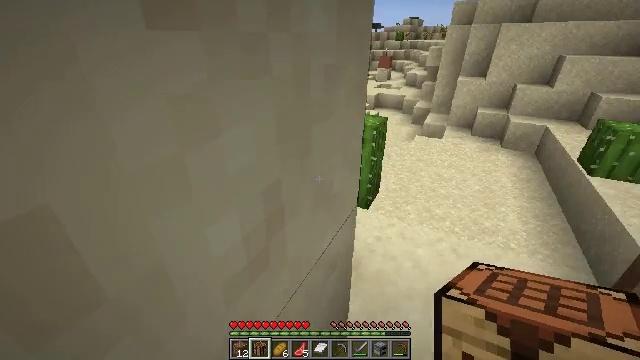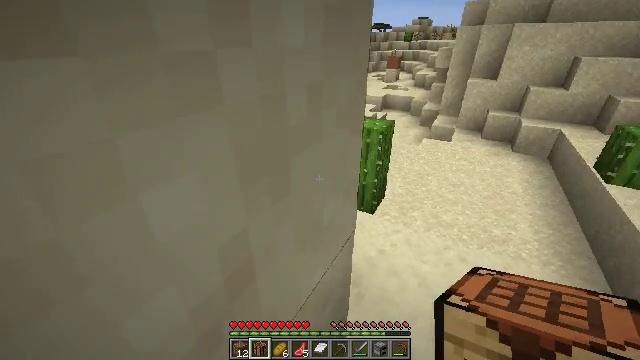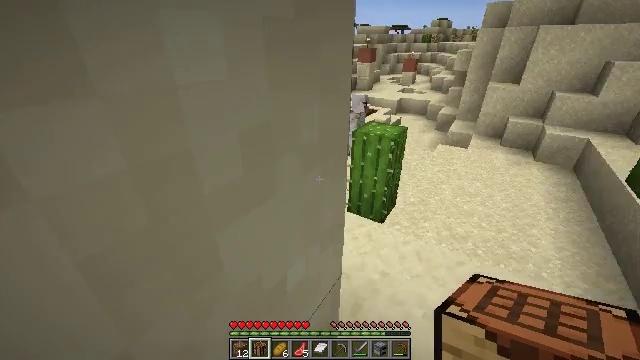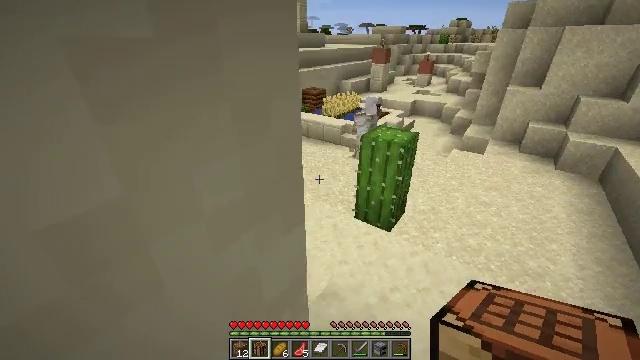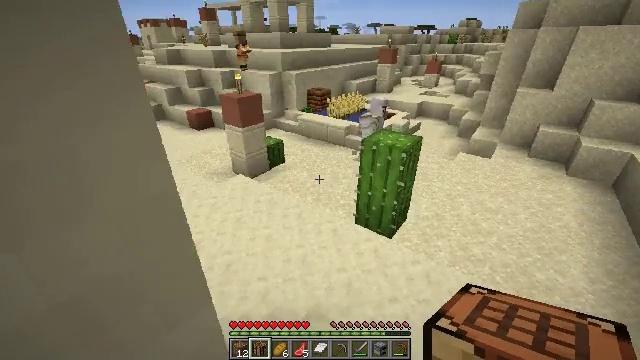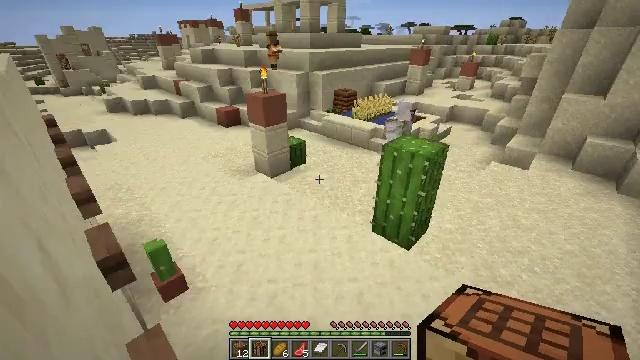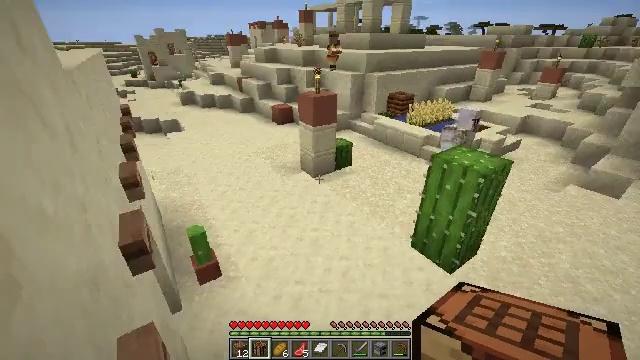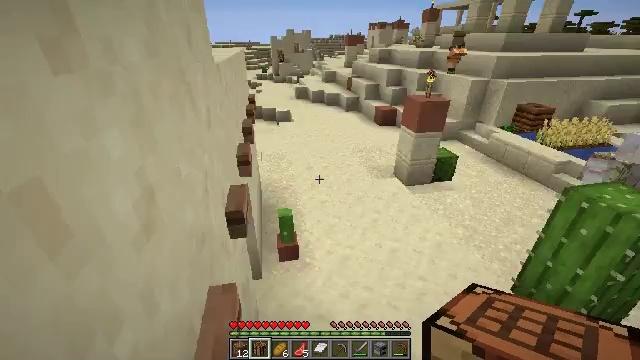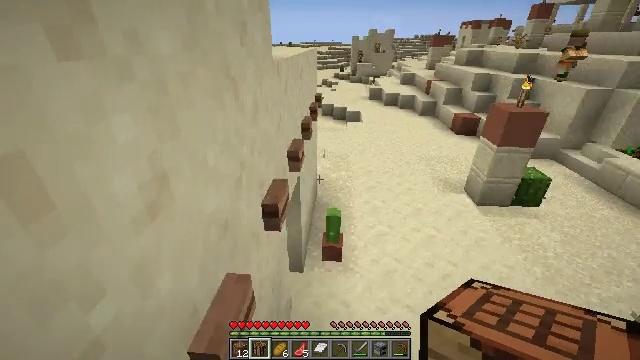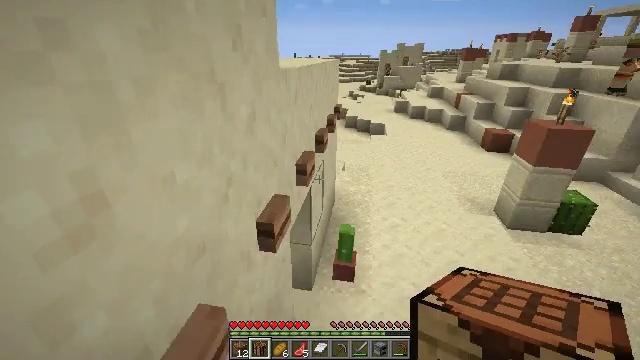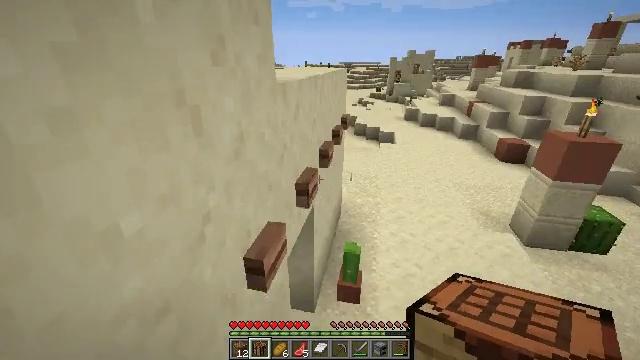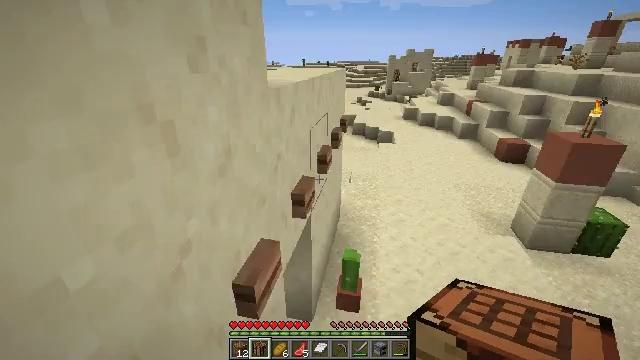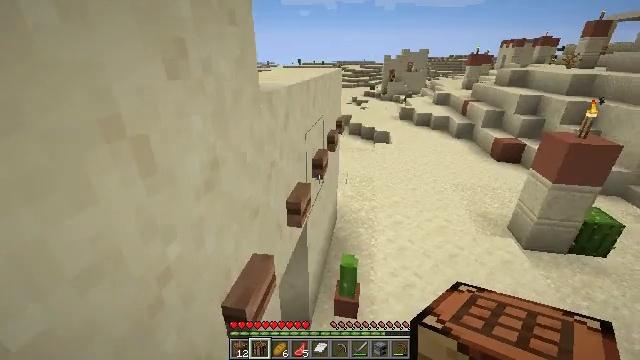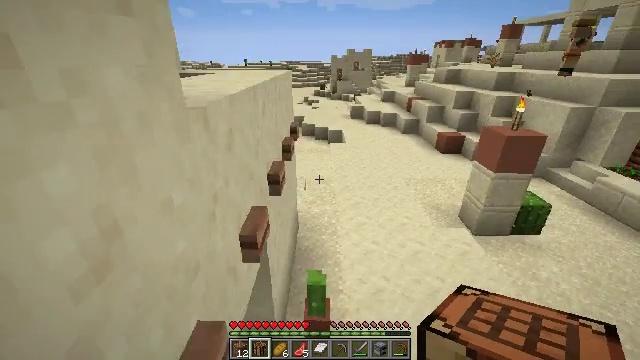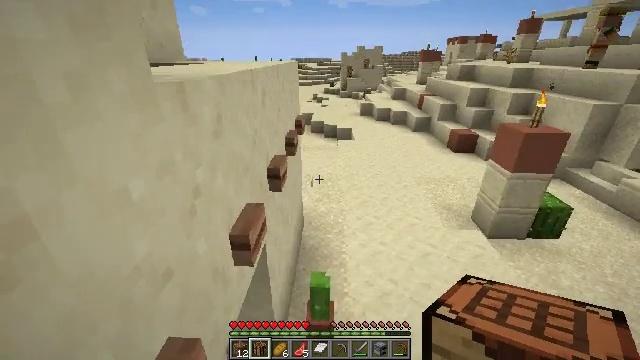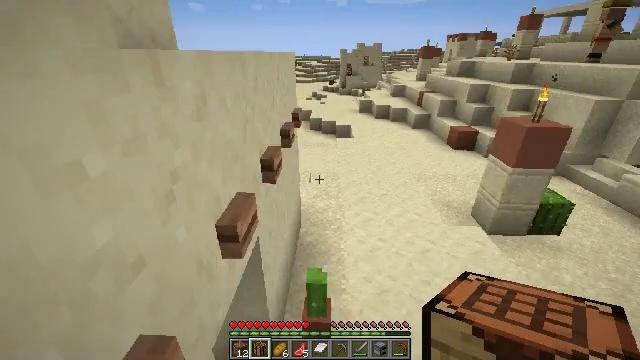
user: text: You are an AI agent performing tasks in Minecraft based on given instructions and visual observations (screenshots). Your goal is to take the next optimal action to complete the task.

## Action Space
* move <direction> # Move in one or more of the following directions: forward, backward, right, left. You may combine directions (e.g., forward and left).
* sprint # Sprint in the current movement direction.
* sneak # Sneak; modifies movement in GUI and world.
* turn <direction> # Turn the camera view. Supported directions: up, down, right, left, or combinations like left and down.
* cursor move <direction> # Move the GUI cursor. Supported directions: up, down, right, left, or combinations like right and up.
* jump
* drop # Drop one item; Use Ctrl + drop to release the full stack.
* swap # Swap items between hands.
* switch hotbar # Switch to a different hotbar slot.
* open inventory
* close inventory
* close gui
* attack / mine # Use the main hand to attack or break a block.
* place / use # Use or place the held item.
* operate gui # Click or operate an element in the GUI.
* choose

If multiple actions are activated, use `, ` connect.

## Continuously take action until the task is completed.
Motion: motion action
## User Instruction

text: Gather the jungle fence gate from your structure.
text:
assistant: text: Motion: move forward, turn left
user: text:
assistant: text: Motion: move forward, turn left
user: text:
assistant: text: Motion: move forward, turn left
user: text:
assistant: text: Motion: move forward, turn left
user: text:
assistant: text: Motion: move forward and move right, turn left
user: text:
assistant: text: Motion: move forward and move right, turn left
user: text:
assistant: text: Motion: move forward and move right, turn left
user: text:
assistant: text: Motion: move forward, turn left
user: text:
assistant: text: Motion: move forward, turn left and up
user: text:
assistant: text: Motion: move forward, turn left and up
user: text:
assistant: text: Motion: move forward
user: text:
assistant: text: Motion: move forward
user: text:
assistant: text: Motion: move forward, turn right
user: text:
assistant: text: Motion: move forward and move right, turn left
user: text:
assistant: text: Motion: move forward and move right
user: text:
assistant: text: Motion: move forward and move right
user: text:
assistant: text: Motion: move forward and move right
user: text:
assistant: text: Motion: move forward and move right
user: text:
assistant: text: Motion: move forward, turn left and down
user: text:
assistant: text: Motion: move forward, turn left and down
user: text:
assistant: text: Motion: move forward, turn left
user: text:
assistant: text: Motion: turn left
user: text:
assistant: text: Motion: turn left
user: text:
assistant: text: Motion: turn left and up
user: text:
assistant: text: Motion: turn left
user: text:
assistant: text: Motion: move forward, turn left
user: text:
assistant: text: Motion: move forward
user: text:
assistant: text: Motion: move forward
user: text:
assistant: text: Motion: move forward, use / place
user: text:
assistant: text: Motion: move forward, turn up, use / place